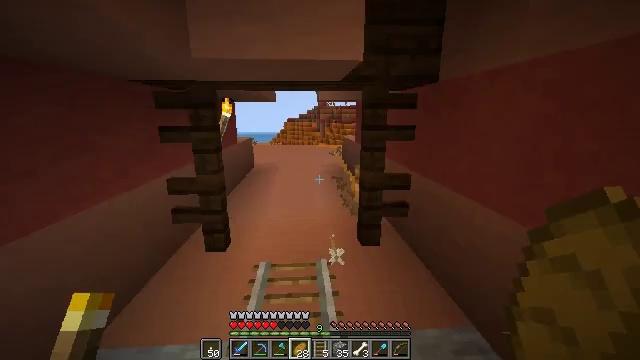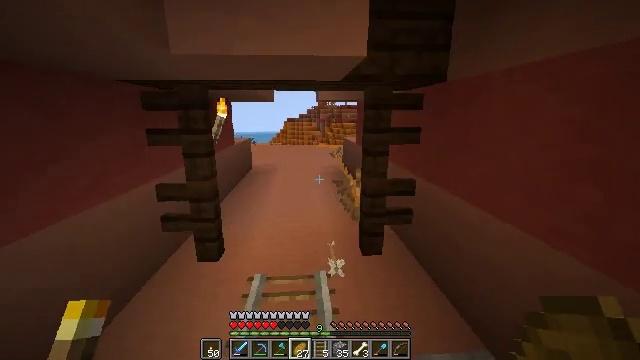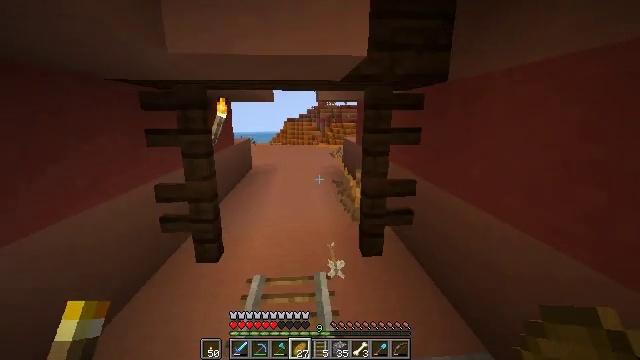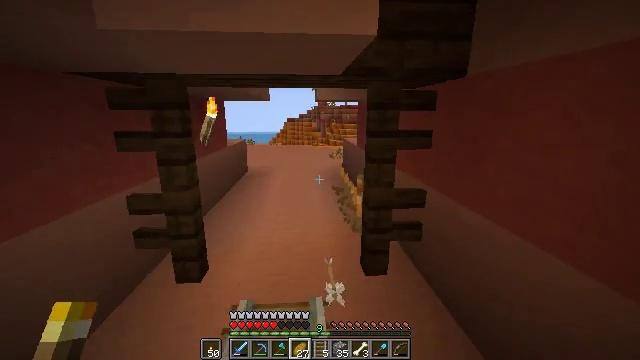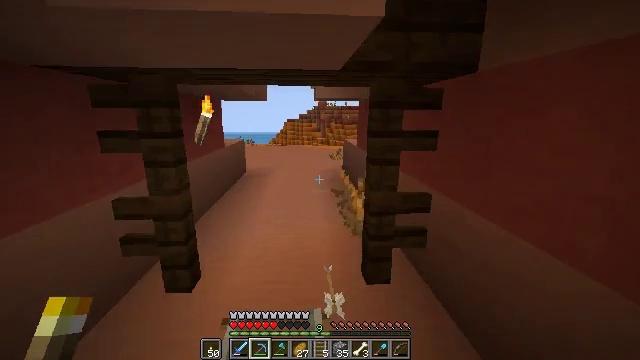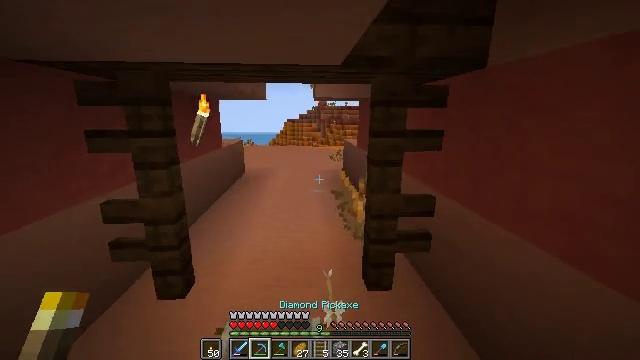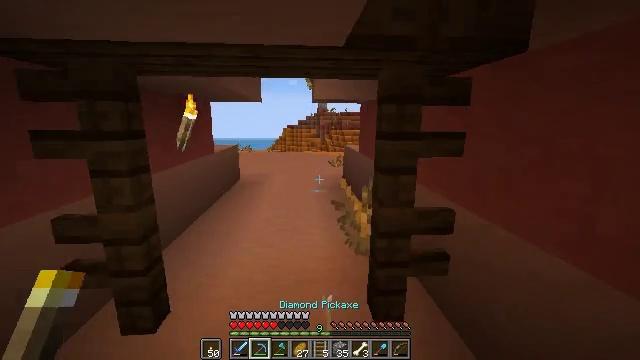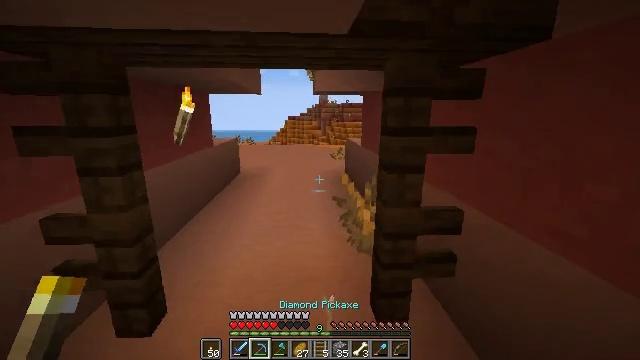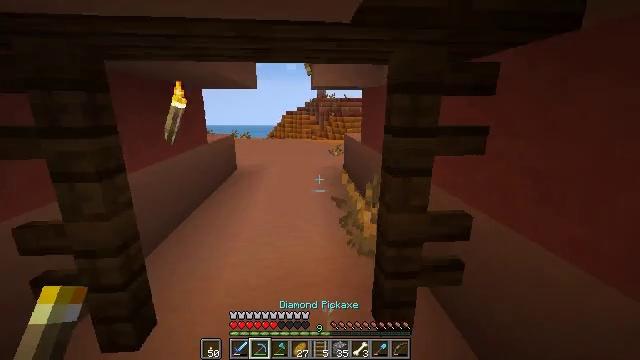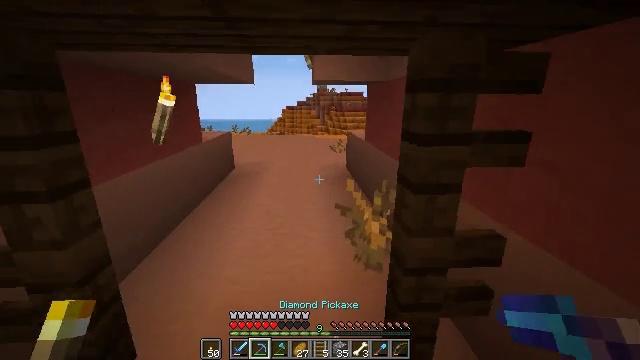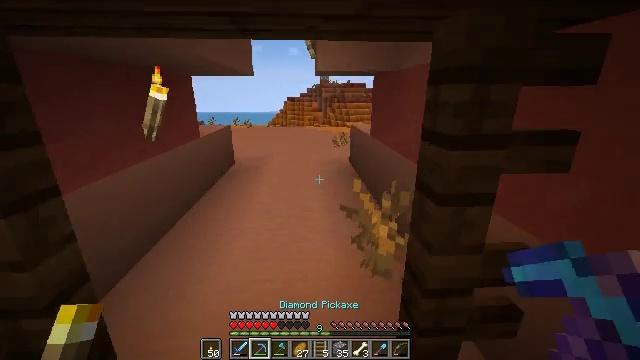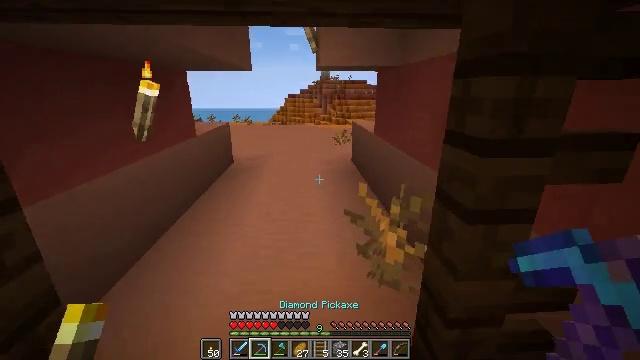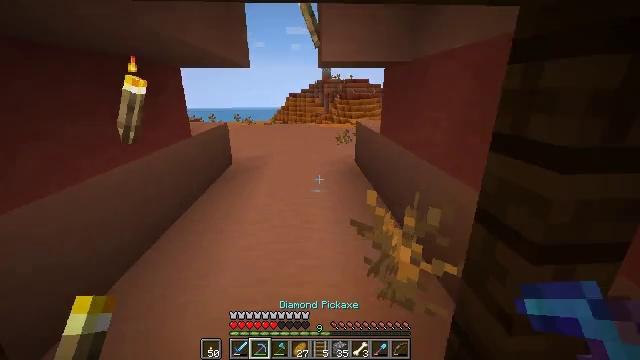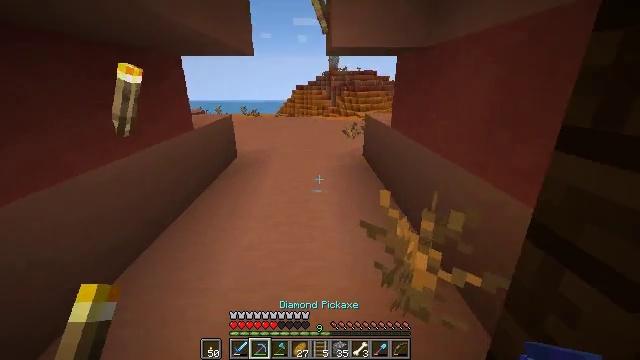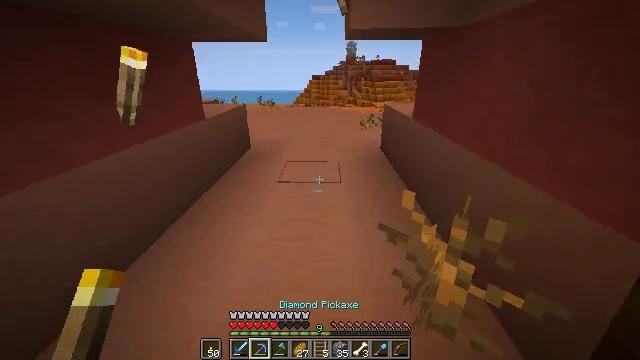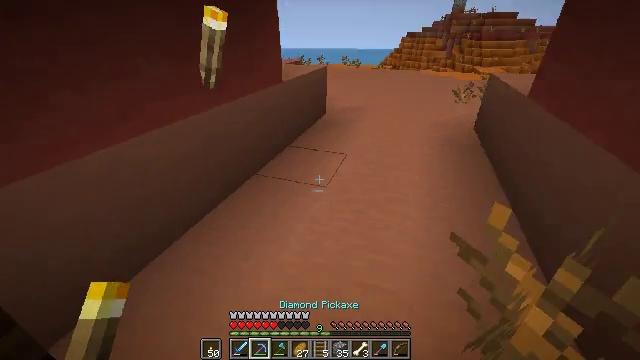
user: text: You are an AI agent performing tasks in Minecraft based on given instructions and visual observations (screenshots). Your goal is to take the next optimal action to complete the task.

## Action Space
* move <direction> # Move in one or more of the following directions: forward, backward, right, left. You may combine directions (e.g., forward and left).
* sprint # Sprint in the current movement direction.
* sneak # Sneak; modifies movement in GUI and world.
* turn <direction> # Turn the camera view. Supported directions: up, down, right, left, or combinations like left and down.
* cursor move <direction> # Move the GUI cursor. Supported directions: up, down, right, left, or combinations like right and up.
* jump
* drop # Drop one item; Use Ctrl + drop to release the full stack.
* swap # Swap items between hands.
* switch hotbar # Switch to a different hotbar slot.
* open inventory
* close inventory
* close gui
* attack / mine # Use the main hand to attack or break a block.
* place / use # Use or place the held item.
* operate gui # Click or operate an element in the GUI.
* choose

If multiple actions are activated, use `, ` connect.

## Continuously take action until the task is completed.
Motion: motion action
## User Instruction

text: Attack the terracotta block to obtain it.
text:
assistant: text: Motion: move forward
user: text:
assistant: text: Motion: move forward
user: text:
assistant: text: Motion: move forward
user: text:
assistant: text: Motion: move forward, switch to hotbar 2
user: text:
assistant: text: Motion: move forward, switch to hotbar 2
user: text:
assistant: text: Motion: move forward, turn up, switch to hotbar 2
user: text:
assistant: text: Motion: move forward, turn down, switch to hotbar 2
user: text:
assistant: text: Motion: move forward, turn down
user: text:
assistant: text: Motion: move forward, turn down
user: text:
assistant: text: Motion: move forward, turn down
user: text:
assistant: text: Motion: move forward
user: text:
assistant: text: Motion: move forward
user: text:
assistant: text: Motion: move forward, turn left and down
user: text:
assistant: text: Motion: move forward, turn left and down
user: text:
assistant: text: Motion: move forward and move right, turn left and down
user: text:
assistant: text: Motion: move forward and move right, turn left and down
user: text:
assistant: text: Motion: move forward and move right, turn left and down
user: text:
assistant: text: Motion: move right, turn left
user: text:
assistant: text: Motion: move right
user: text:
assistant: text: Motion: move right
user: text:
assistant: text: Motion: move back and move right
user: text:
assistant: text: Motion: move back and move right
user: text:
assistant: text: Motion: move back and move right, turn left and down
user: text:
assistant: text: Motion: move back, turn left
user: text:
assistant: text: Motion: turn left and up
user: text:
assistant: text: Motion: turn up
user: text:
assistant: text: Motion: turn up
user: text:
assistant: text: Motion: no_op
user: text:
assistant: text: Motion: no_op
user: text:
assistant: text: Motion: attack / mine